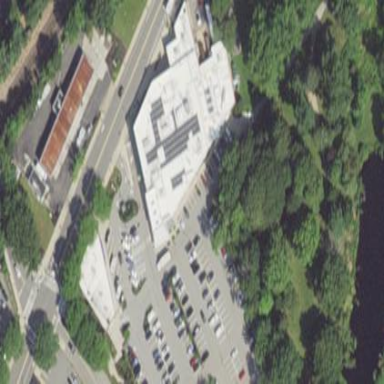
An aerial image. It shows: Building that houses supermarket.